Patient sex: F
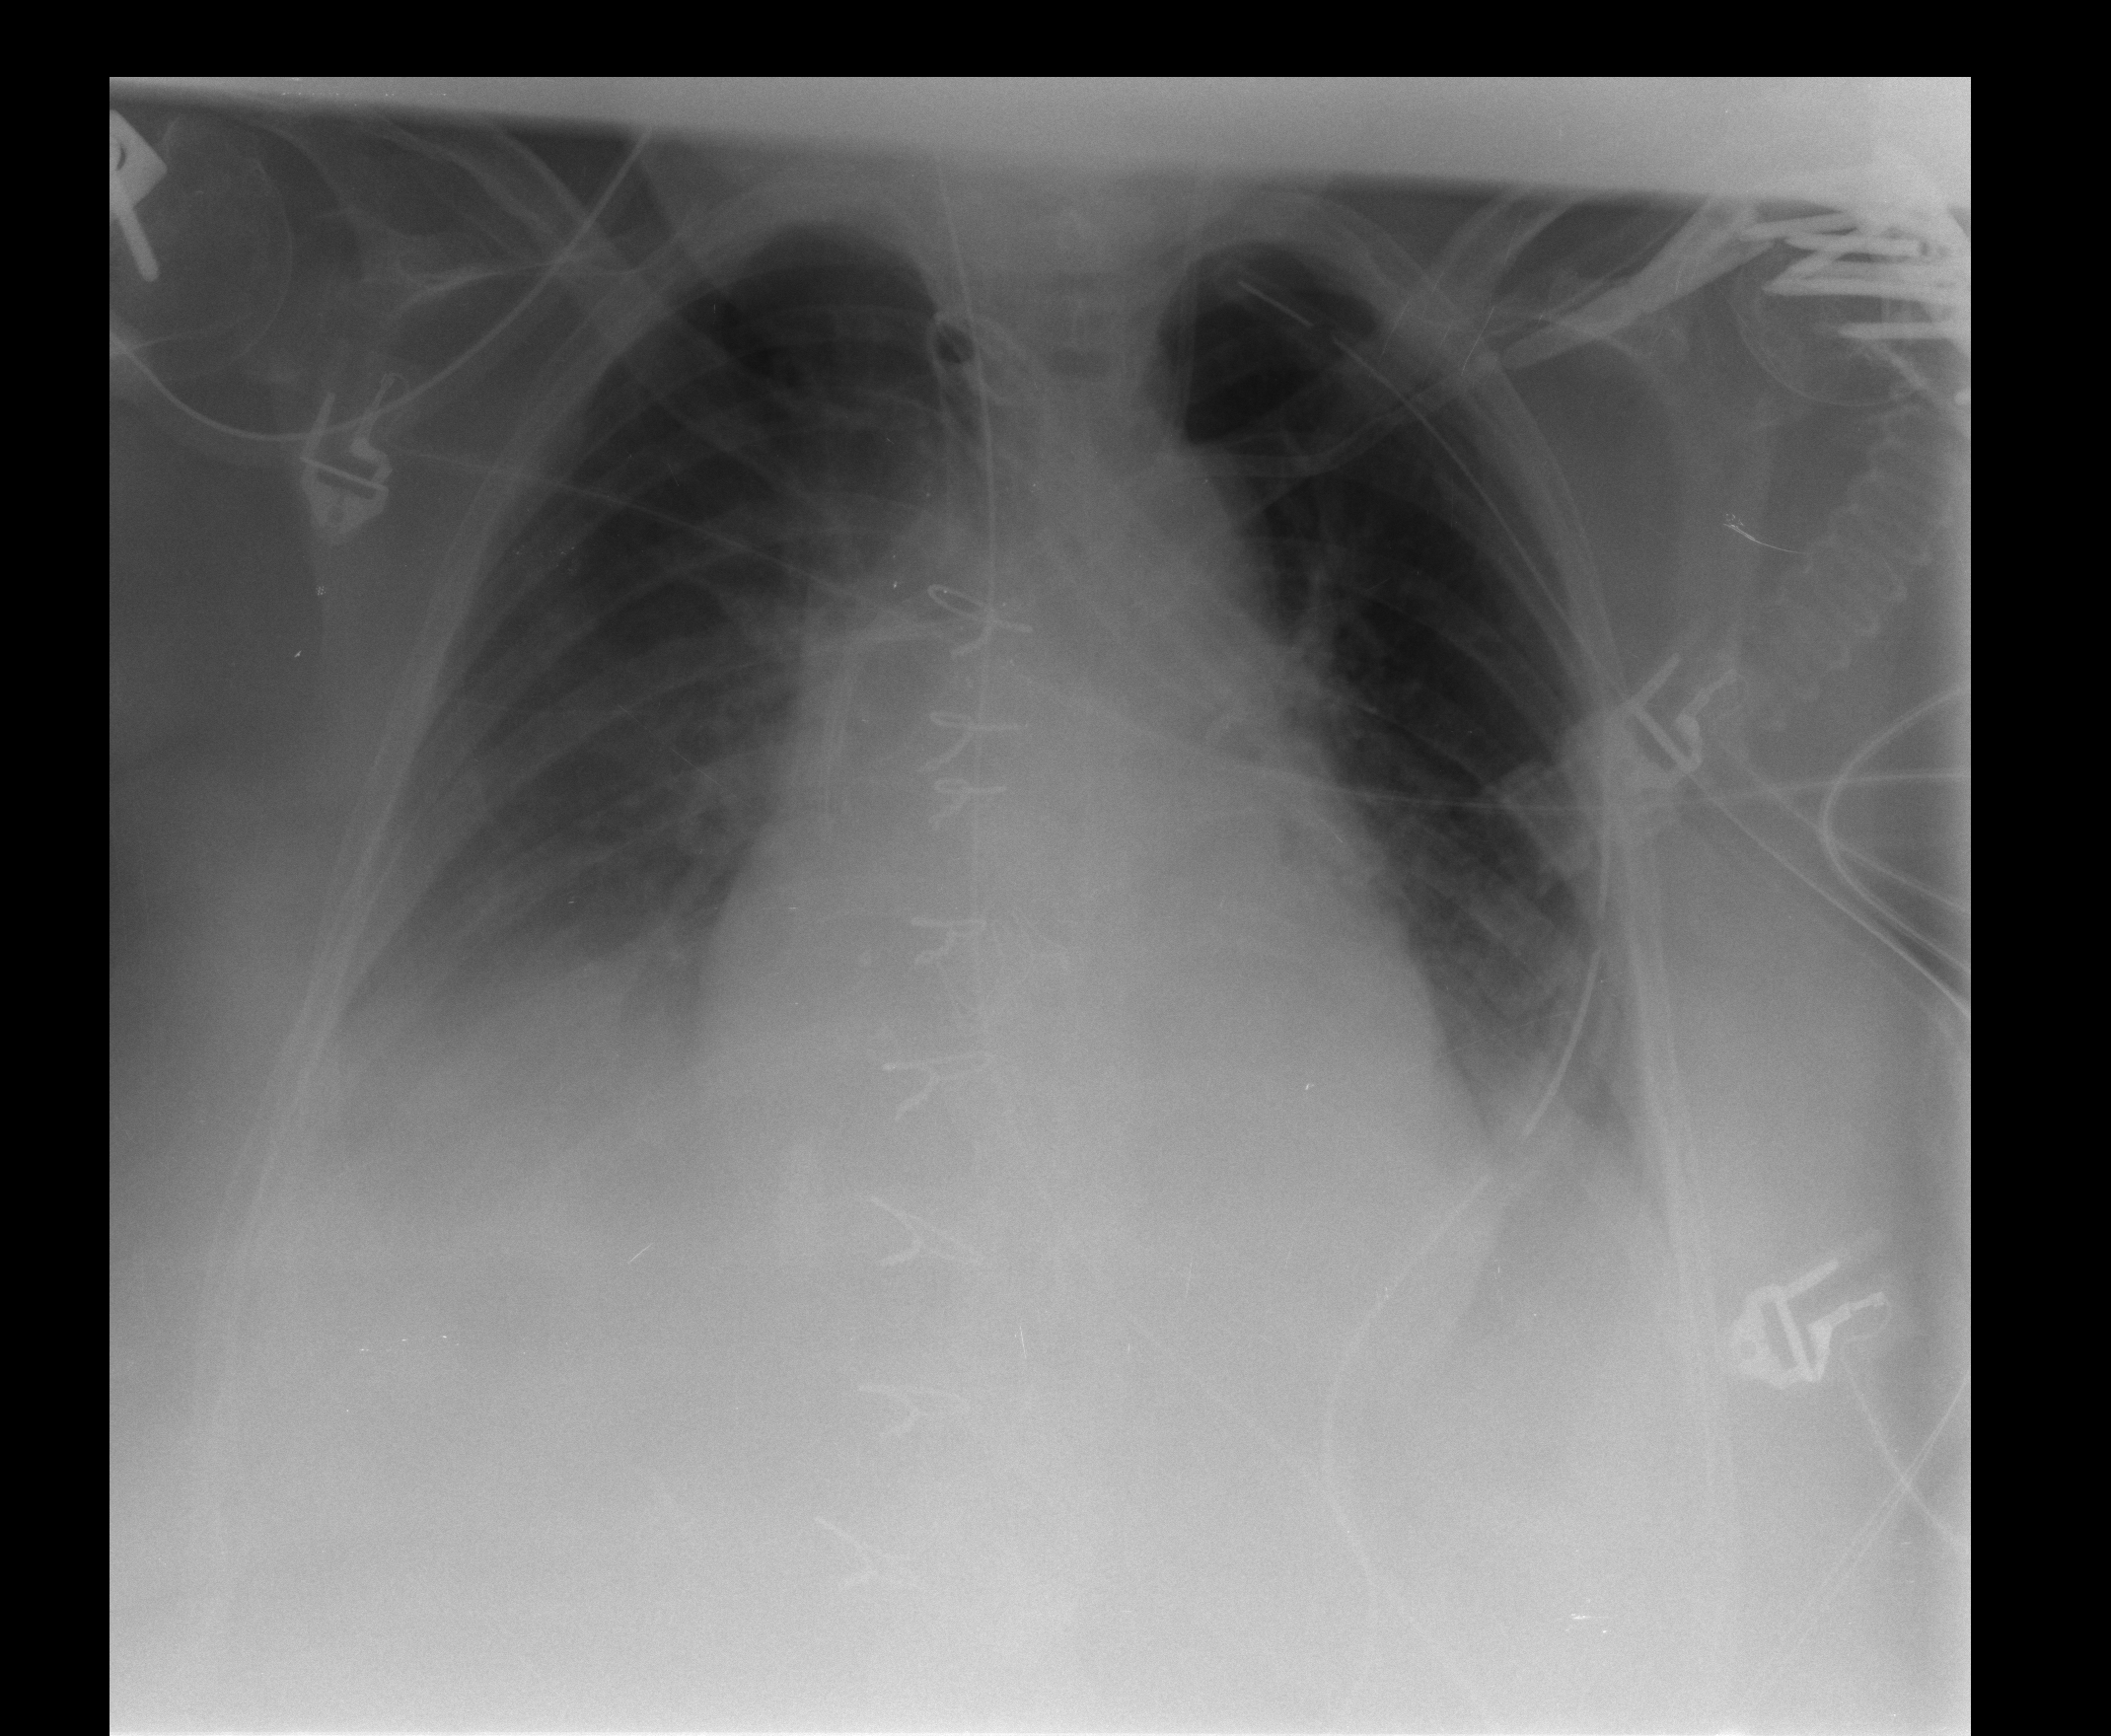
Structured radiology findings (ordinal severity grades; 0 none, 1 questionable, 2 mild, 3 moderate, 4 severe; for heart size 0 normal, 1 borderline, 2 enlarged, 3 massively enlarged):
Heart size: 2
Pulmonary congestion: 0
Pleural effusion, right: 2
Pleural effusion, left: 1
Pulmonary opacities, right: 0
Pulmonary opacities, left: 0
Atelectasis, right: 2
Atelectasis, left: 2